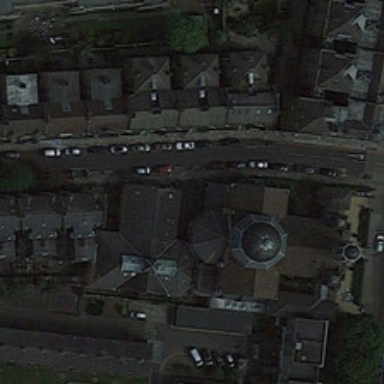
Houses standing orderly in a row  across which is a church with two round roofs .